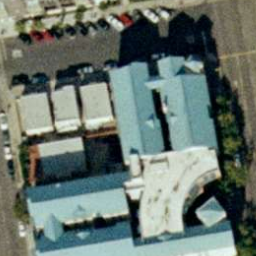
Label: buildings